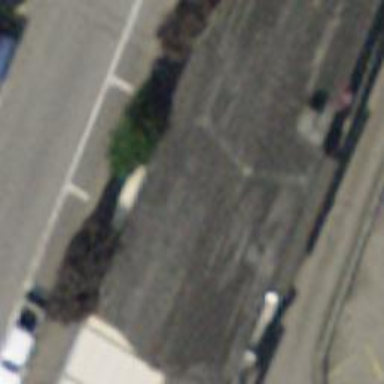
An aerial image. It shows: Restaurant.